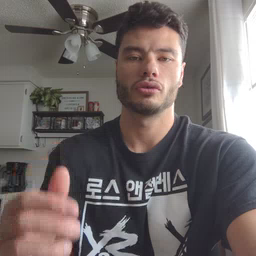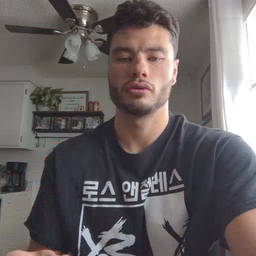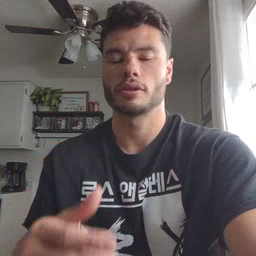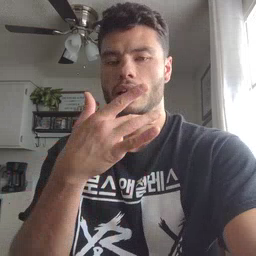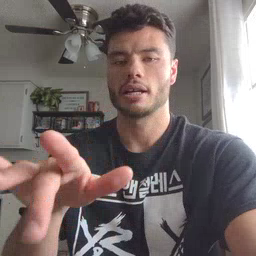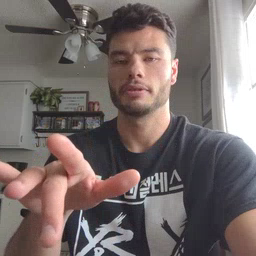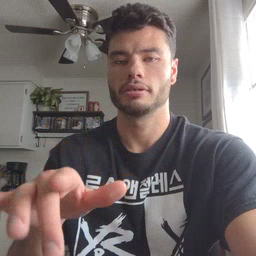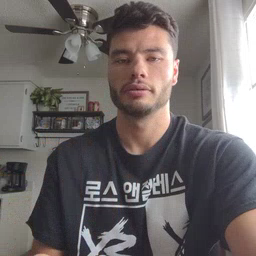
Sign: empty